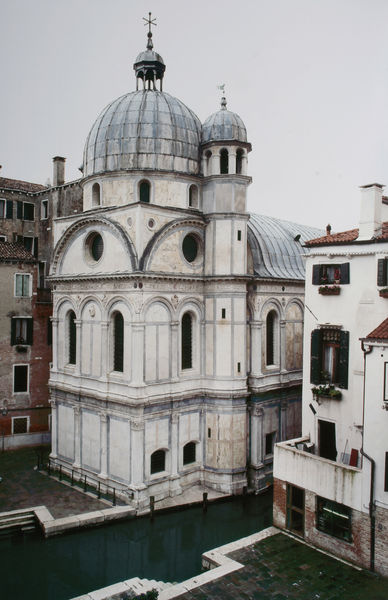
Titel: Aussenansicht Chor
Künstler: Pietro Lombardo
Standort: Venedig
Institution: Santa Maria dei Miracoli
Schlagwörter: blau, himmel, wasser, weiß, fluss, grün, landschaft, stadt, ufer, blumen, fenster, grau, laterne, marmor, säulen, türkis, blick, dach, gebäude, gras, haus, rot, weg, zaun, architektur, stein, häuser, spiegelung, kanal, kirche, renaissance, fensterläden, kamin, kreis, rund, turm, balkon, farbig, ansicht, bogen, fassade, fassaden, italien, pflaster, venedig, wohnhäuser, dächer, ziegel, platz, pilaster, vogelperspektive, rundbogen, kuppel, treppe, treppen, detail, schmal, stufen, pfosten, foto, fotografie, bögen, blumenkästen, veranda, wohnhaus, zinn, gewölbe, kreuz, kuppeln, türmchen, türme, stern, palazzo, rundfenster, dom, gassen, rückseite, topografie, arkaden, kathedrale, gesims, kreuze, farbfoto, mauern, rundbögen, chor, kapelle, regenrohr, stockwerke, christentum, pflöcke, tonne, oculi, stempen, traufe, blei, fensterbögen, rundbogenfenster, kuppelbau, blendbögen, wetterhahn, viertel, venezianisch, blechdach, gedrängt, eingefasst, orthodox, vendedig, schildbogen, gedrungen, tonnendach, schildbögen, talien, kuppelmn